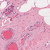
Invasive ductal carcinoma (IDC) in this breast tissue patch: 0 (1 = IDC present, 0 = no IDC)